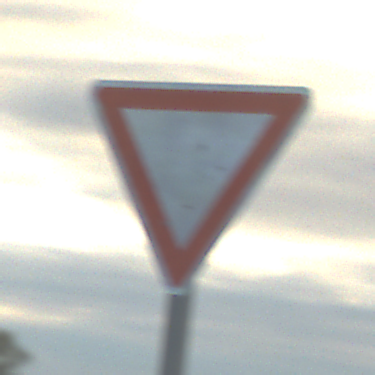
Verkehrszeichen: VorfahrtGewaehren
Umgebung: Outdoor, RoadRail
Tageszeit: SunriseSunset
Wetter: PartlyCloudy
Licht: Natural
Jahreszeit: NotSpecified
Kontrast: MediumContrast